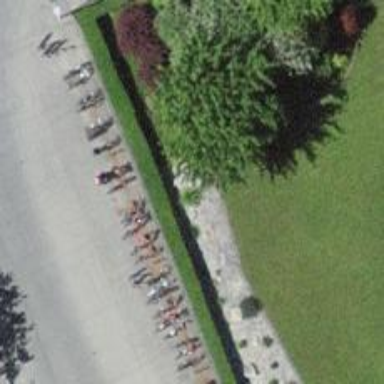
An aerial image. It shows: Bicycle rental service.